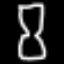
Label: hourglass